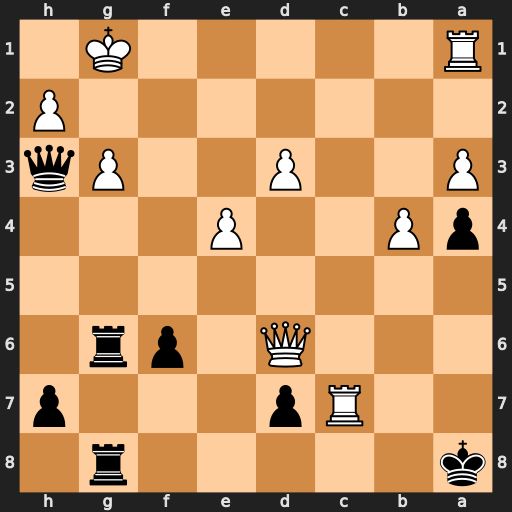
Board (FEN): k5r1/2Rp3p/3Q1pr1/8/pP2P3/P2P2Pq/7P/R5K1
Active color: b
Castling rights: -
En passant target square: -
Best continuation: Rxg3+ hxg3 Rxg3+ Qxg3 Qxg3+